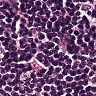
Metastatic tissue present: no